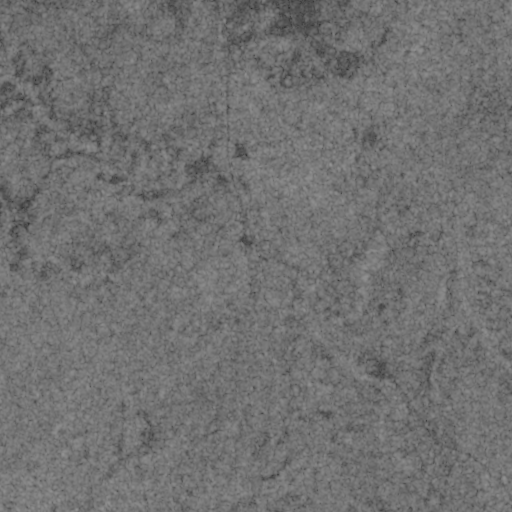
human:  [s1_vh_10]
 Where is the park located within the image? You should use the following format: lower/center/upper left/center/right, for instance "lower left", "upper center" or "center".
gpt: The park is located in the upper center of the image.
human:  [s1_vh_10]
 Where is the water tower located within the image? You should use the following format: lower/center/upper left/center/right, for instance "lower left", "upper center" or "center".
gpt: The water tower is located in the center of the image.
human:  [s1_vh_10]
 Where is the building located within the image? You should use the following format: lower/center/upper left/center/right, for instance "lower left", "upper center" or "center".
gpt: There is no building in the image.

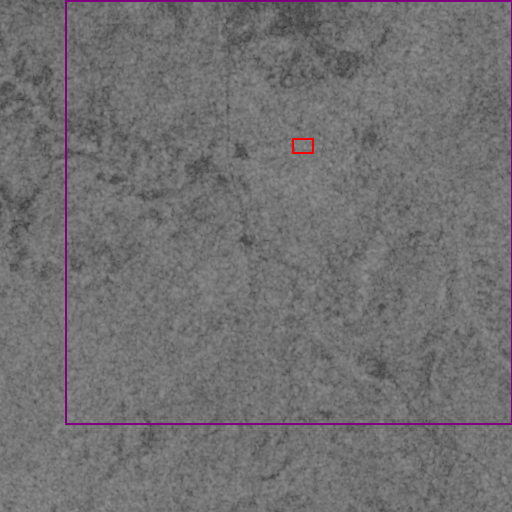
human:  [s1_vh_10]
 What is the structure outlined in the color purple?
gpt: The structure outlined in purple is a crop field.
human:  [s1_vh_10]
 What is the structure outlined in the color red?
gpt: The structure outlined in red is a park.
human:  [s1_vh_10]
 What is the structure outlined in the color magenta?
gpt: There is no magenta outline.